Question: I'm tryng to build a slide-show in my wordpress blog.I'm using <URL> plugin but I have an issue.
This plugin requires that you have a 'div' (id=slide-show) with all of the images you want to show inside.
'''
<script>
//SLIDE-SHOW GALLERY
$(document).ready(function(){
$('#slide-show').jqFancyTransitions();
});
</script>
//and images inside slide-show div
<div id="slide-show" >
<img src="images/gallery/1.jpg" alt="RAN" title="My title">
<img src="images/gallery/2.jpg" alt="AJISAI" title="Another title">
<img src="images/gallery/3.jpg" alt="HIMAWARI" title="My title">
</div>
'''
Everything works perfectly outside of wordpress. The point is when I add the slide-show 'div' in a wordpress page, it automatically adds a '<br />' after each image, so that she images are sliding not aligned!

How can I prevent wordpress to add 'br' tag right after each image?
WORDPRESS was actually considering the newline between each image tag as a br tag.Have to write evertyhting on the same line.
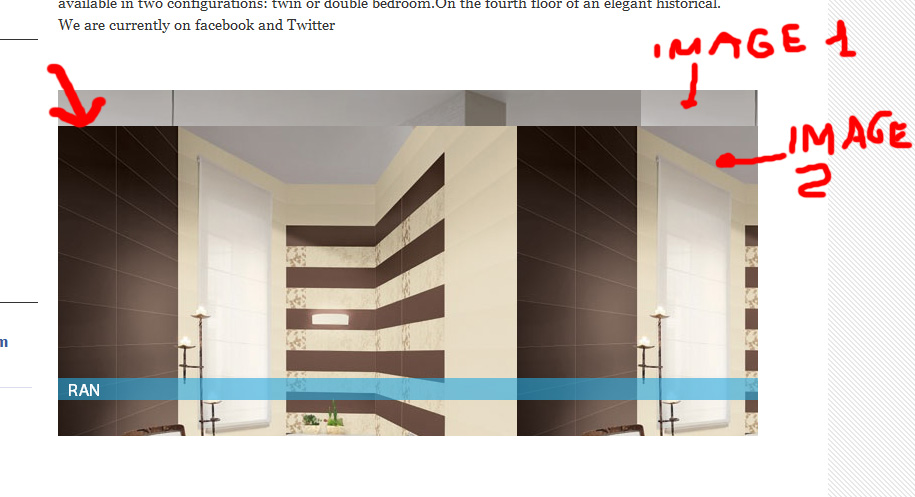
Answer: WORDPRESS was actually considering the newline between each image tag as a br tag.Have to write evertyhting on the same line.